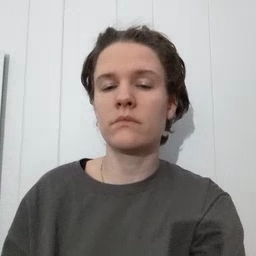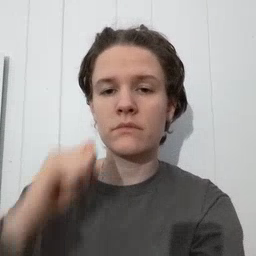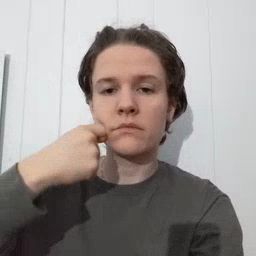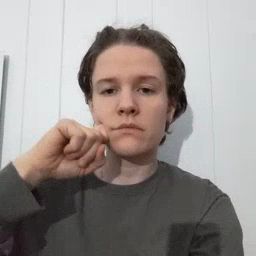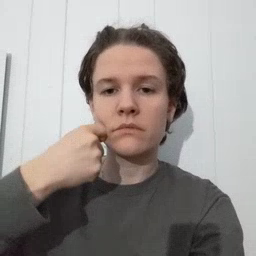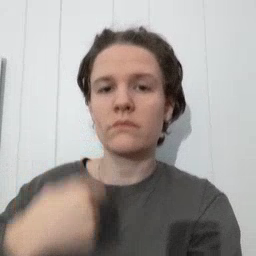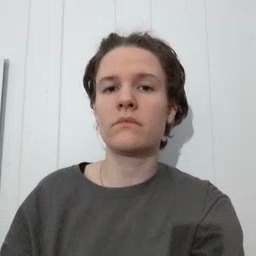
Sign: apple